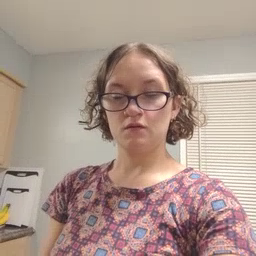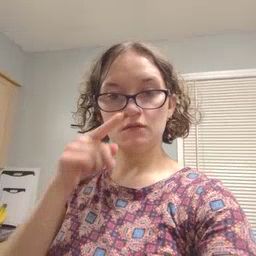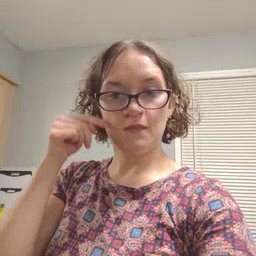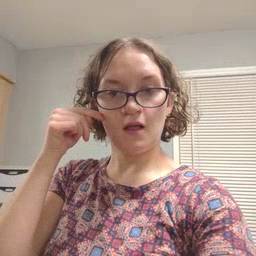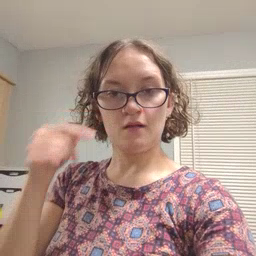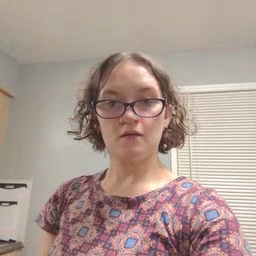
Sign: smile